Field crop: maize
Growth stage: 2
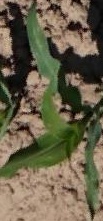
Species: maize